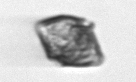
Label: Kryptoperidinium_triquetrum